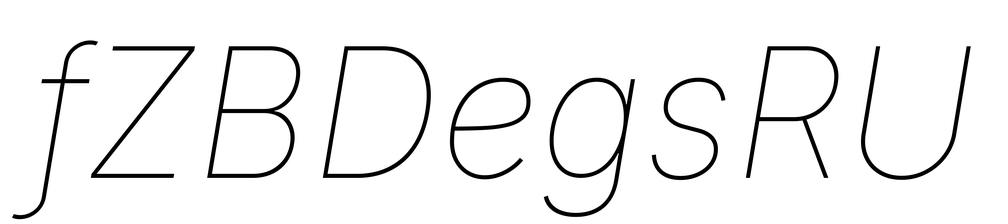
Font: Inter-Italic_Thin_Italic